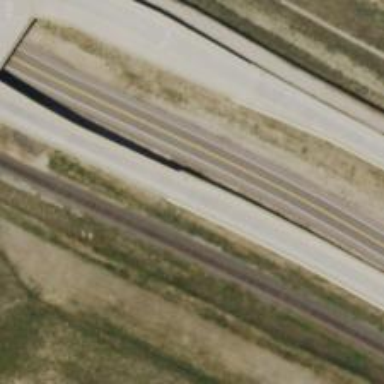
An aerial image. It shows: Primary link highway that goes over bridge.